Question: I havea table like following,

How to write a query to get this
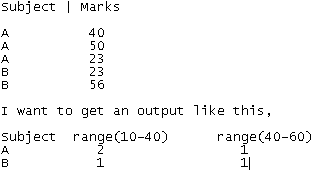
Answer: You did not specify what database product you are using but you should be able to use an aggregate function with a CASE expression in any database to get the result:
'''
select subject,
sum(case when marks > 10 and marks <= 40 then 1 else 0 end) Range10_40,
sum(case when marks > 40 and marks <= 60 then 1 else 0 end) Range40_60
from yt
group by subject;
'''
See <URL>